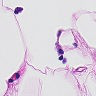
Metastatic tissue present: no